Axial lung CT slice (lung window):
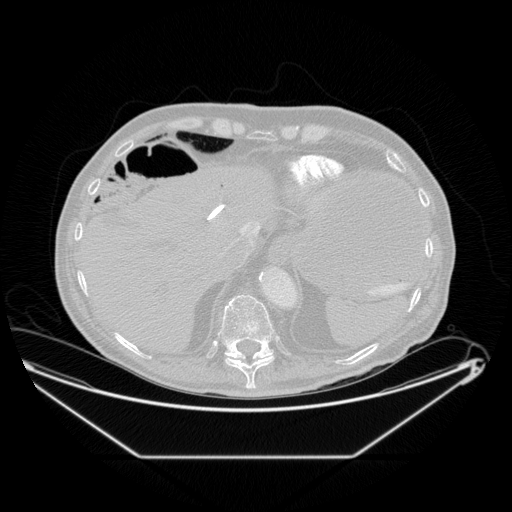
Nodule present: no